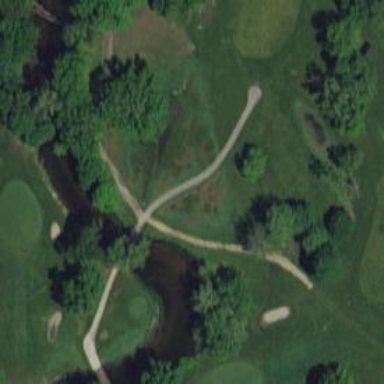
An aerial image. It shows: Service road on bridge designed for golf cartpath.